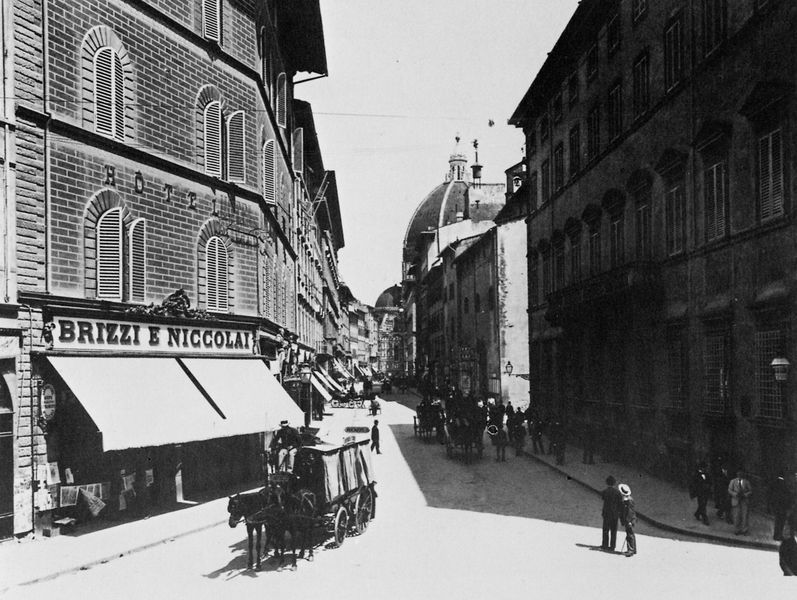
Titel: Der San Giovanni Platz und der Domplatz
Künstler: Gebrüder Alinari
Schlagwörter: dunkel, himmel, mann, schatten, weiß, menschen, stadt, fenster, fussgänger, grau, hell, laterne, laternen, licht, männer, schwarz, strasse, szene, blick, dach, gebäude, haus, tier, tiere, leute, stehen, steine, schauen, häuser, gehen, kirche, sonne, fensterläden, kamin, pferd, pferde, räder, schrift, ansicht, fassade, fassaden, geschäft, italien, passanten, dächer, mauer, ziegel, kutsche, kutschen, läden, speichen, werbung, ziehen, rad, wagen, kuppel, hotel, foto, fotografie, grossstadt, photographie, bögen, schild, bürgersteig, gehsteig, kuppeln, palast, dom, rippen, gehweg, schwarzweiß, text, zeitung, kutscher, reklame, photo, rustika, hellgrau, verkehr, florenz, etagen, geschosse, gespann, stockwerke, aufnahme, markise, fuhrwerk, häuserzeile, firenze, mietshäuser, pferdekutsche, pferdewagen, planen, gemauert, tambour, zweispänner, markisen, leitung, klappläden, überqueren, miethäuser, auslagen, brunelleschi kuppel, domkuppel, fassadrn, fenstrläden, karossen, st. maria del fiore, straßenansicht